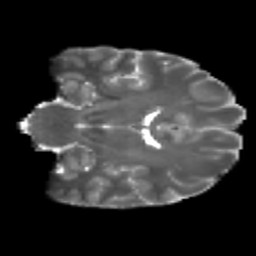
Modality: T2w
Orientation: coronal
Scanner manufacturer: siemens
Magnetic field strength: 3 T
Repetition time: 4.16 s
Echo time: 0.0806 s